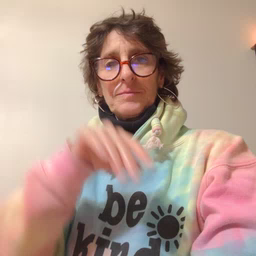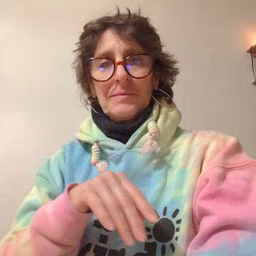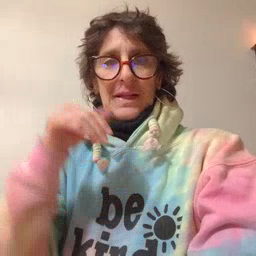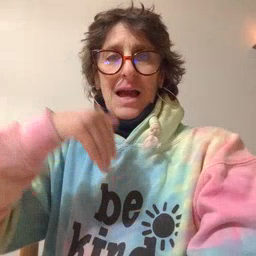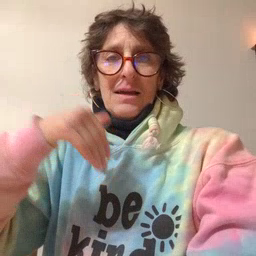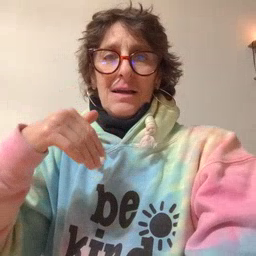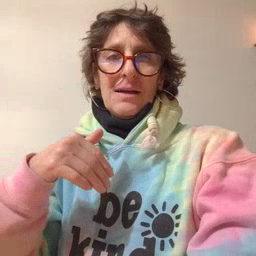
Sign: night